Interaction volume radius: 5 \u00c5
Interaction volume height: 20 \u00c5
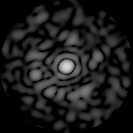
Disorder parameter: 0.8502